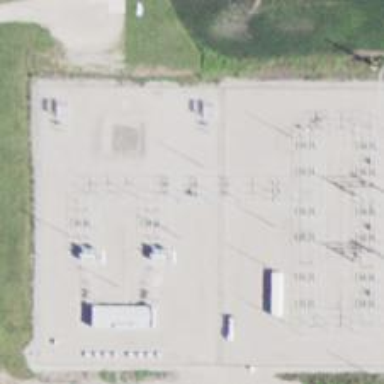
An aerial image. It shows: Switch used for power control.